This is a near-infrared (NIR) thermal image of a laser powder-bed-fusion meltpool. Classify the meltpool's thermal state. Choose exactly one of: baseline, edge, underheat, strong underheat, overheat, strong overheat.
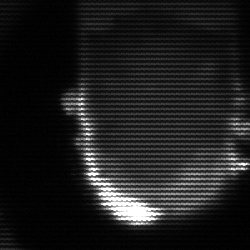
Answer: baseline